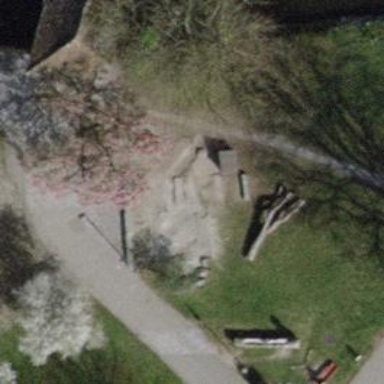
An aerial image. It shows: Playground area for leisure land.